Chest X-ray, PA view. Patient: 24 years old, sex F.
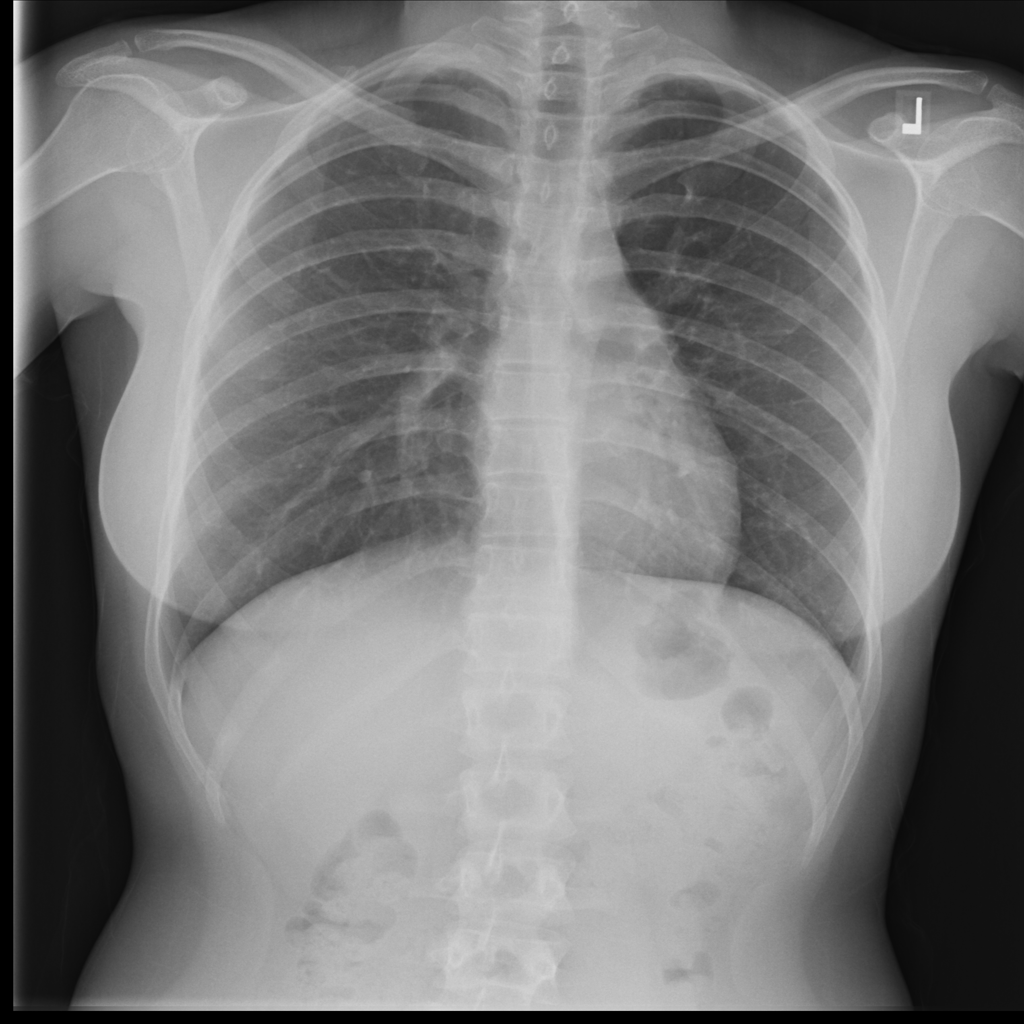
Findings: No Finding